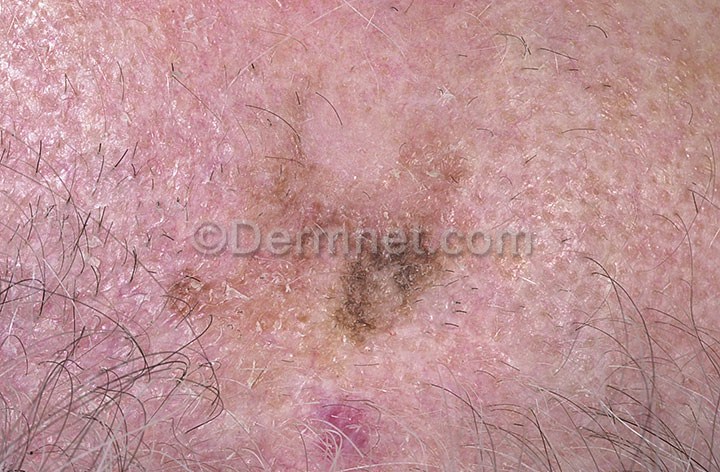
Disease: Melanoma Skin Cancer Nevi and Moles